Question: Here's my situation:

The orange area is the header area, the gray areas are title and description.
What's the css or html code to change the orange areas width? I want it to be the same width as the whole page(the light gray area). I have search on this and found that it can be changed by changing the "#header-wrapper" tag, but in my blog I don't have it. Any ideas?
My blog: <URL>
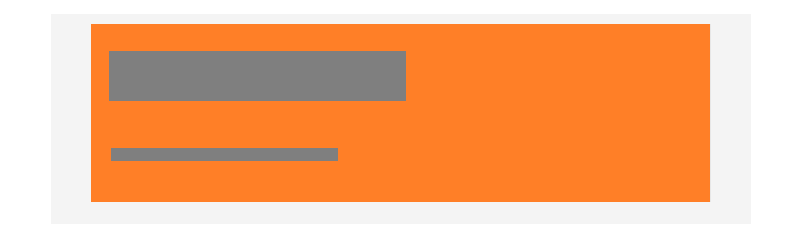
Answer: Change the css of '.content-outer' to -
'''
.content-outer{ width: 100% }
// Remove the max-width and min-width which are restricting the center content width.
'''
This will make the all your page content moving to left since the content is occupying entire width.